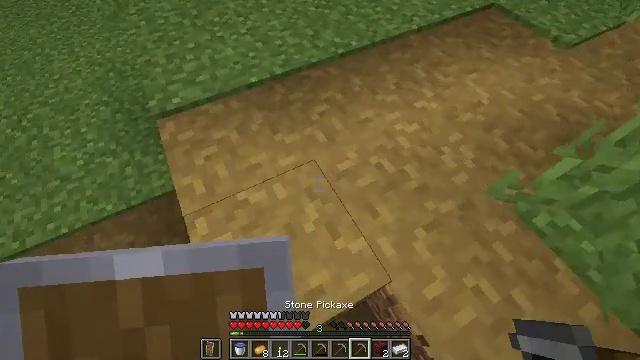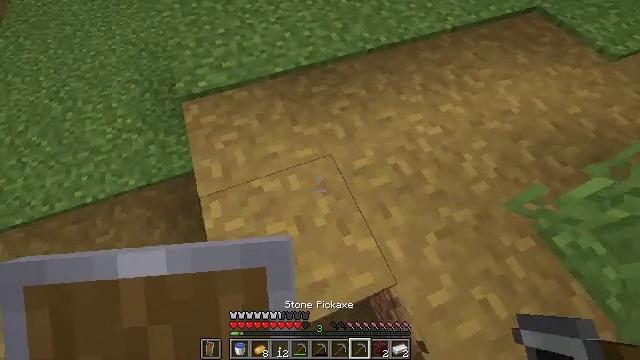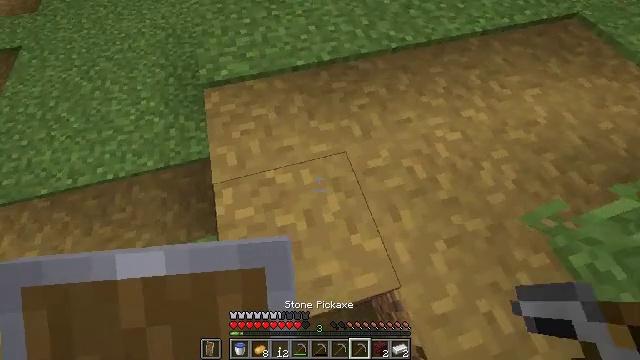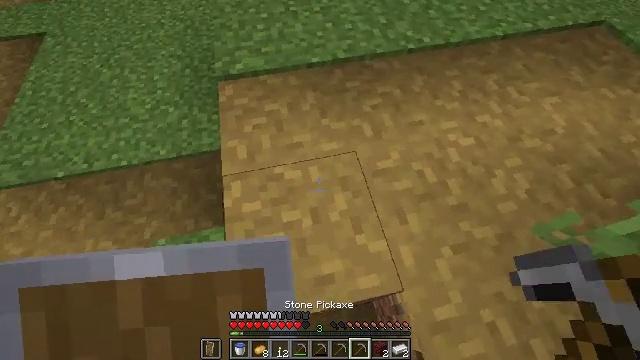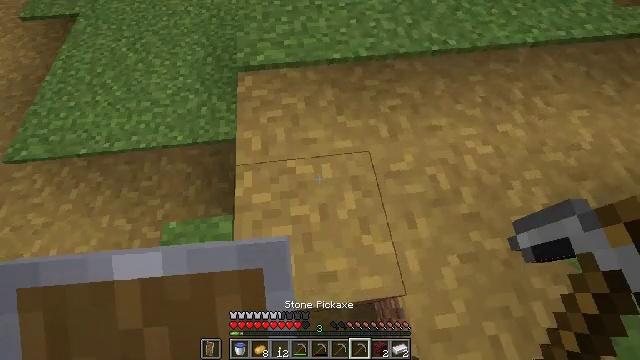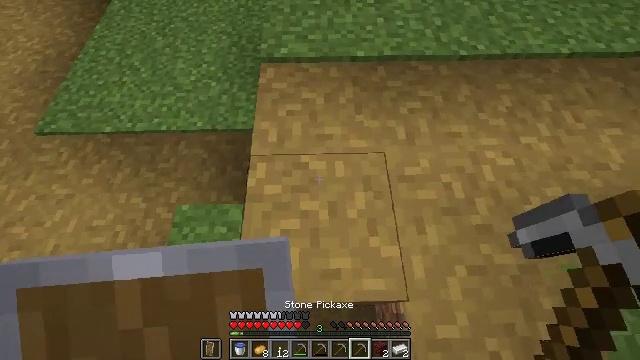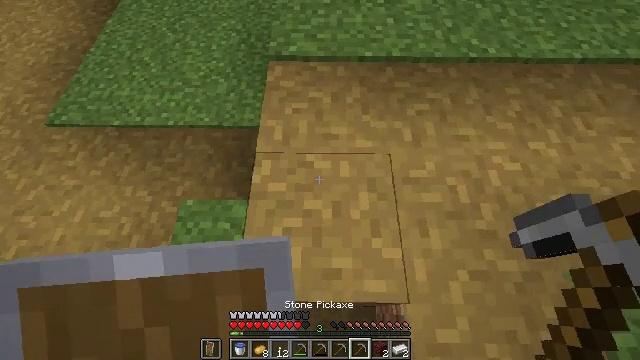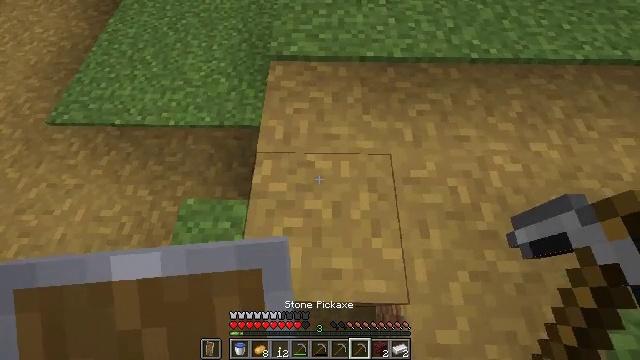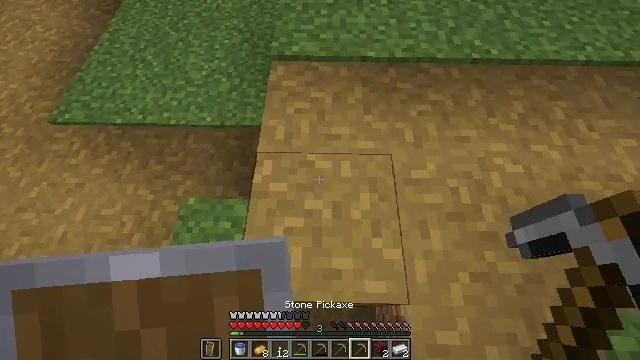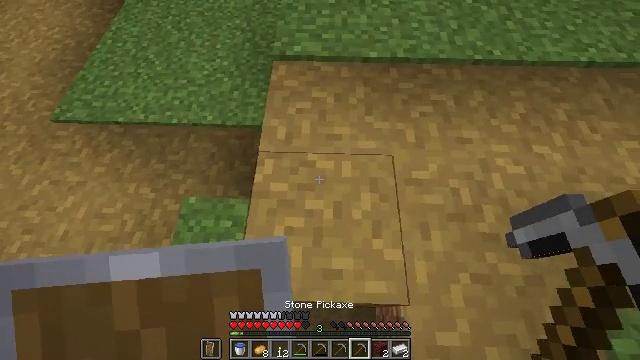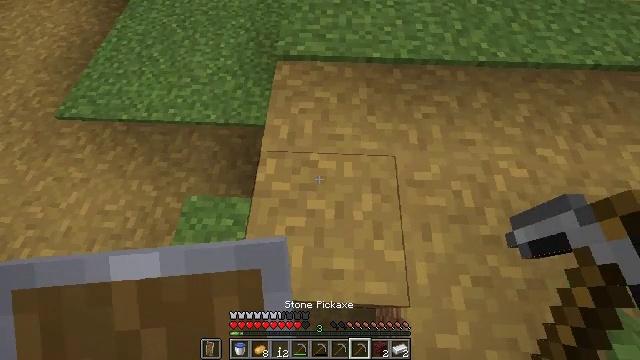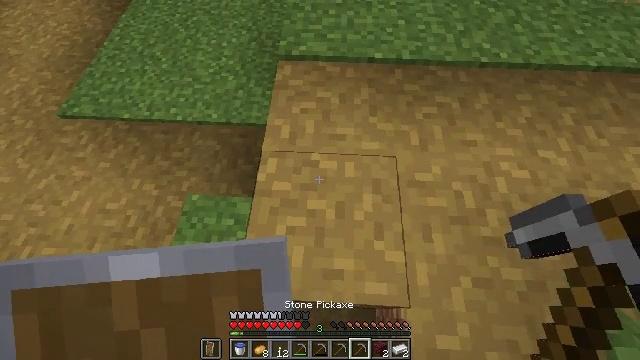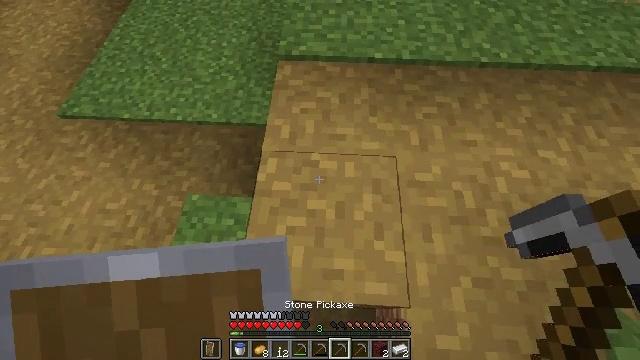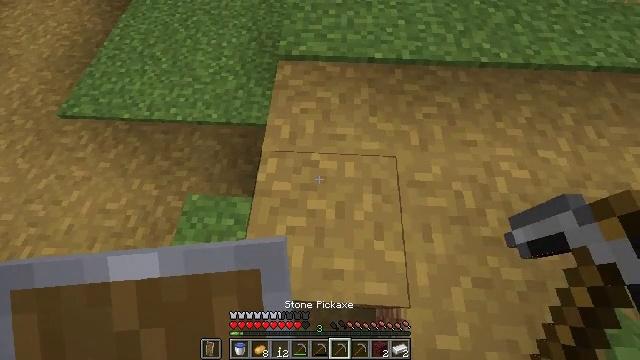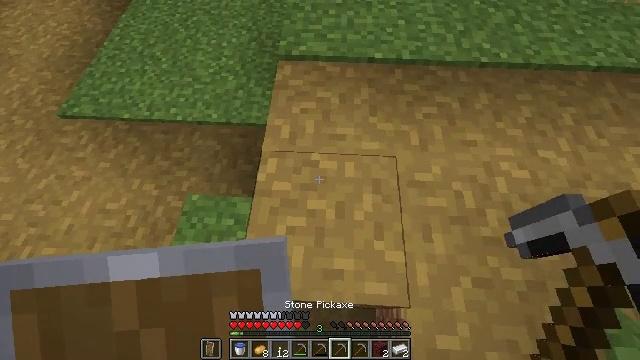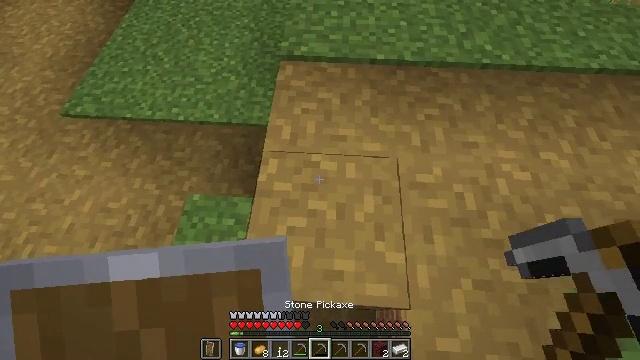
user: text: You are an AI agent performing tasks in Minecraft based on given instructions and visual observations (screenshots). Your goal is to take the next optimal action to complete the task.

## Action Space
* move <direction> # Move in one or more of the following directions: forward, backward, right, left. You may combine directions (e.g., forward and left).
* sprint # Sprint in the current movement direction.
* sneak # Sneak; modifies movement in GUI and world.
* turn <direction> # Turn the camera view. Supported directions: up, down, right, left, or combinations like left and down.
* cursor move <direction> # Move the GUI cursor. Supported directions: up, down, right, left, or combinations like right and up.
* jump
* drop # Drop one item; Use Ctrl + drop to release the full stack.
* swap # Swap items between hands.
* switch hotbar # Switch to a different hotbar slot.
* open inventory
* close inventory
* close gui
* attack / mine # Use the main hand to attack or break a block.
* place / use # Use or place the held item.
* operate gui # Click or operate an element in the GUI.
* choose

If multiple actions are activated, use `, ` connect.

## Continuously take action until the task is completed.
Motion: motion action
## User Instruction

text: Dig the grass path to transform it.
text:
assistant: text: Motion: turn left and down
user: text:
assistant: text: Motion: turn left
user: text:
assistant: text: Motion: turn left
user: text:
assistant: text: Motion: turn left
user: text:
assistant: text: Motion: turn left
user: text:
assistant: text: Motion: turn left
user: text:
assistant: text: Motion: no_op
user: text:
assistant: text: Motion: no_op
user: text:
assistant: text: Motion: no_op
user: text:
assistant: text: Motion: no_op
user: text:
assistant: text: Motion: no_op
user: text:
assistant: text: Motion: no_op
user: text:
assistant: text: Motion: no_op
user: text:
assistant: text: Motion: no_op
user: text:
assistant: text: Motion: no_op
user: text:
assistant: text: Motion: no_op
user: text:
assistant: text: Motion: no_op
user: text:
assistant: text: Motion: no_op
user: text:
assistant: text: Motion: no_op
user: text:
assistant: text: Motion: no_op
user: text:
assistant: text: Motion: no_op
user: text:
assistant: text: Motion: no_op
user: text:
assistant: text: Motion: no_op
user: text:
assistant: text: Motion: no_op
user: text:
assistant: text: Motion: no_op
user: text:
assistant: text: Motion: attack / mine
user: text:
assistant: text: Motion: attack / mine
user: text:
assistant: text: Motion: attack / mine
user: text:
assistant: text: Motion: attack / mine
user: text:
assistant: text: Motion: attack / mine